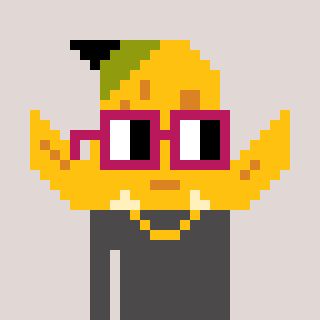
a pixel art character with square dark red glasses, a banana-shaped head and a grayscale-colored body on a warm background